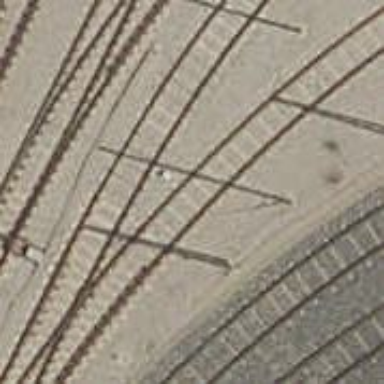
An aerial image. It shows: Yard with electrified contact line.